Field crop: maize
Growth stage: 2
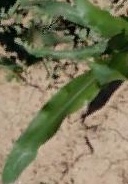
Species: maize